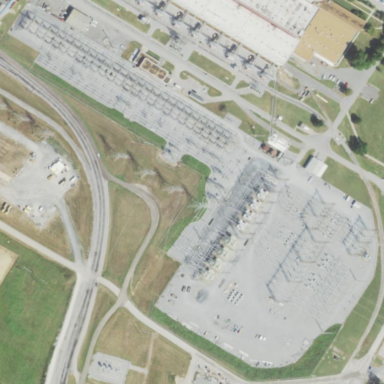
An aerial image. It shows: Fence surrounds transmission level power substation.